Question: in the below code send() function is executing many times in a second,i want to execute send() once in a second,how i change the code
'''
timer.scheduleAtFixedRate(
new TimerTask() {
public void run() {
try {
send();
} catch (Exception e) {
// TODO Auto-generated catch block
e.printStackTrace();
}
}
},
1000,
1000);
'''
send function is given below
'''
void send() throws Exception, IOException
{
s=new Socket("10.0.2.2",4200);
r=new PrintWriter(s.getOutputStream());
while(true)
{
Log.e("msg","hi send
");
r.print("hai");
}
}
'''
Logcat output is given below

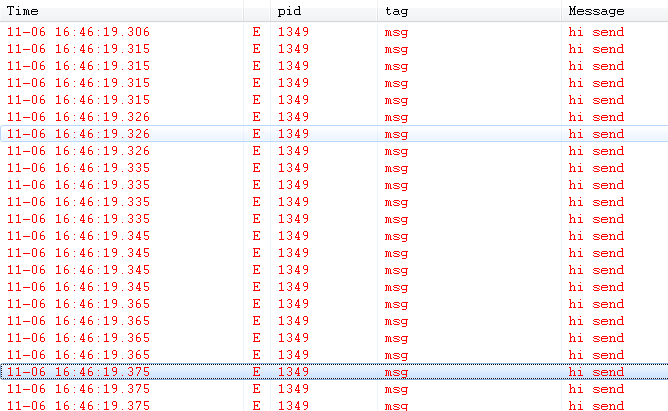
Answer: I replaced timers with Runnables/Handlers recently, it's much easier
'''
//declare at top of your activity
private Handler h = new Handler();
private Runnable myRunnable = new Runnable() {
public void run() {
//do stuff
//run again in one second
h.postDelayed(myRunnable, 1000);
}
};
//trigger the runnable somewhere in your code e.g. onClickHander or onCreate etc
h.postDelayed(myRunnable, 1000);
'''